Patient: sex M, age 50
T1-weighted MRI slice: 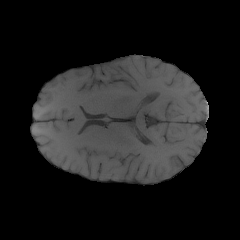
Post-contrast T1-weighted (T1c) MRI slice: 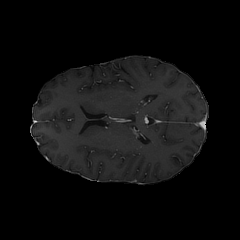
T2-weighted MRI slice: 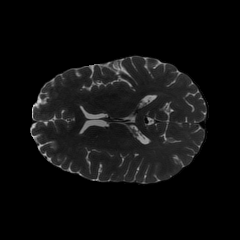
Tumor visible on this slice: no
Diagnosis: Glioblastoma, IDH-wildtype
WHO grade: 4